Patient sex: M
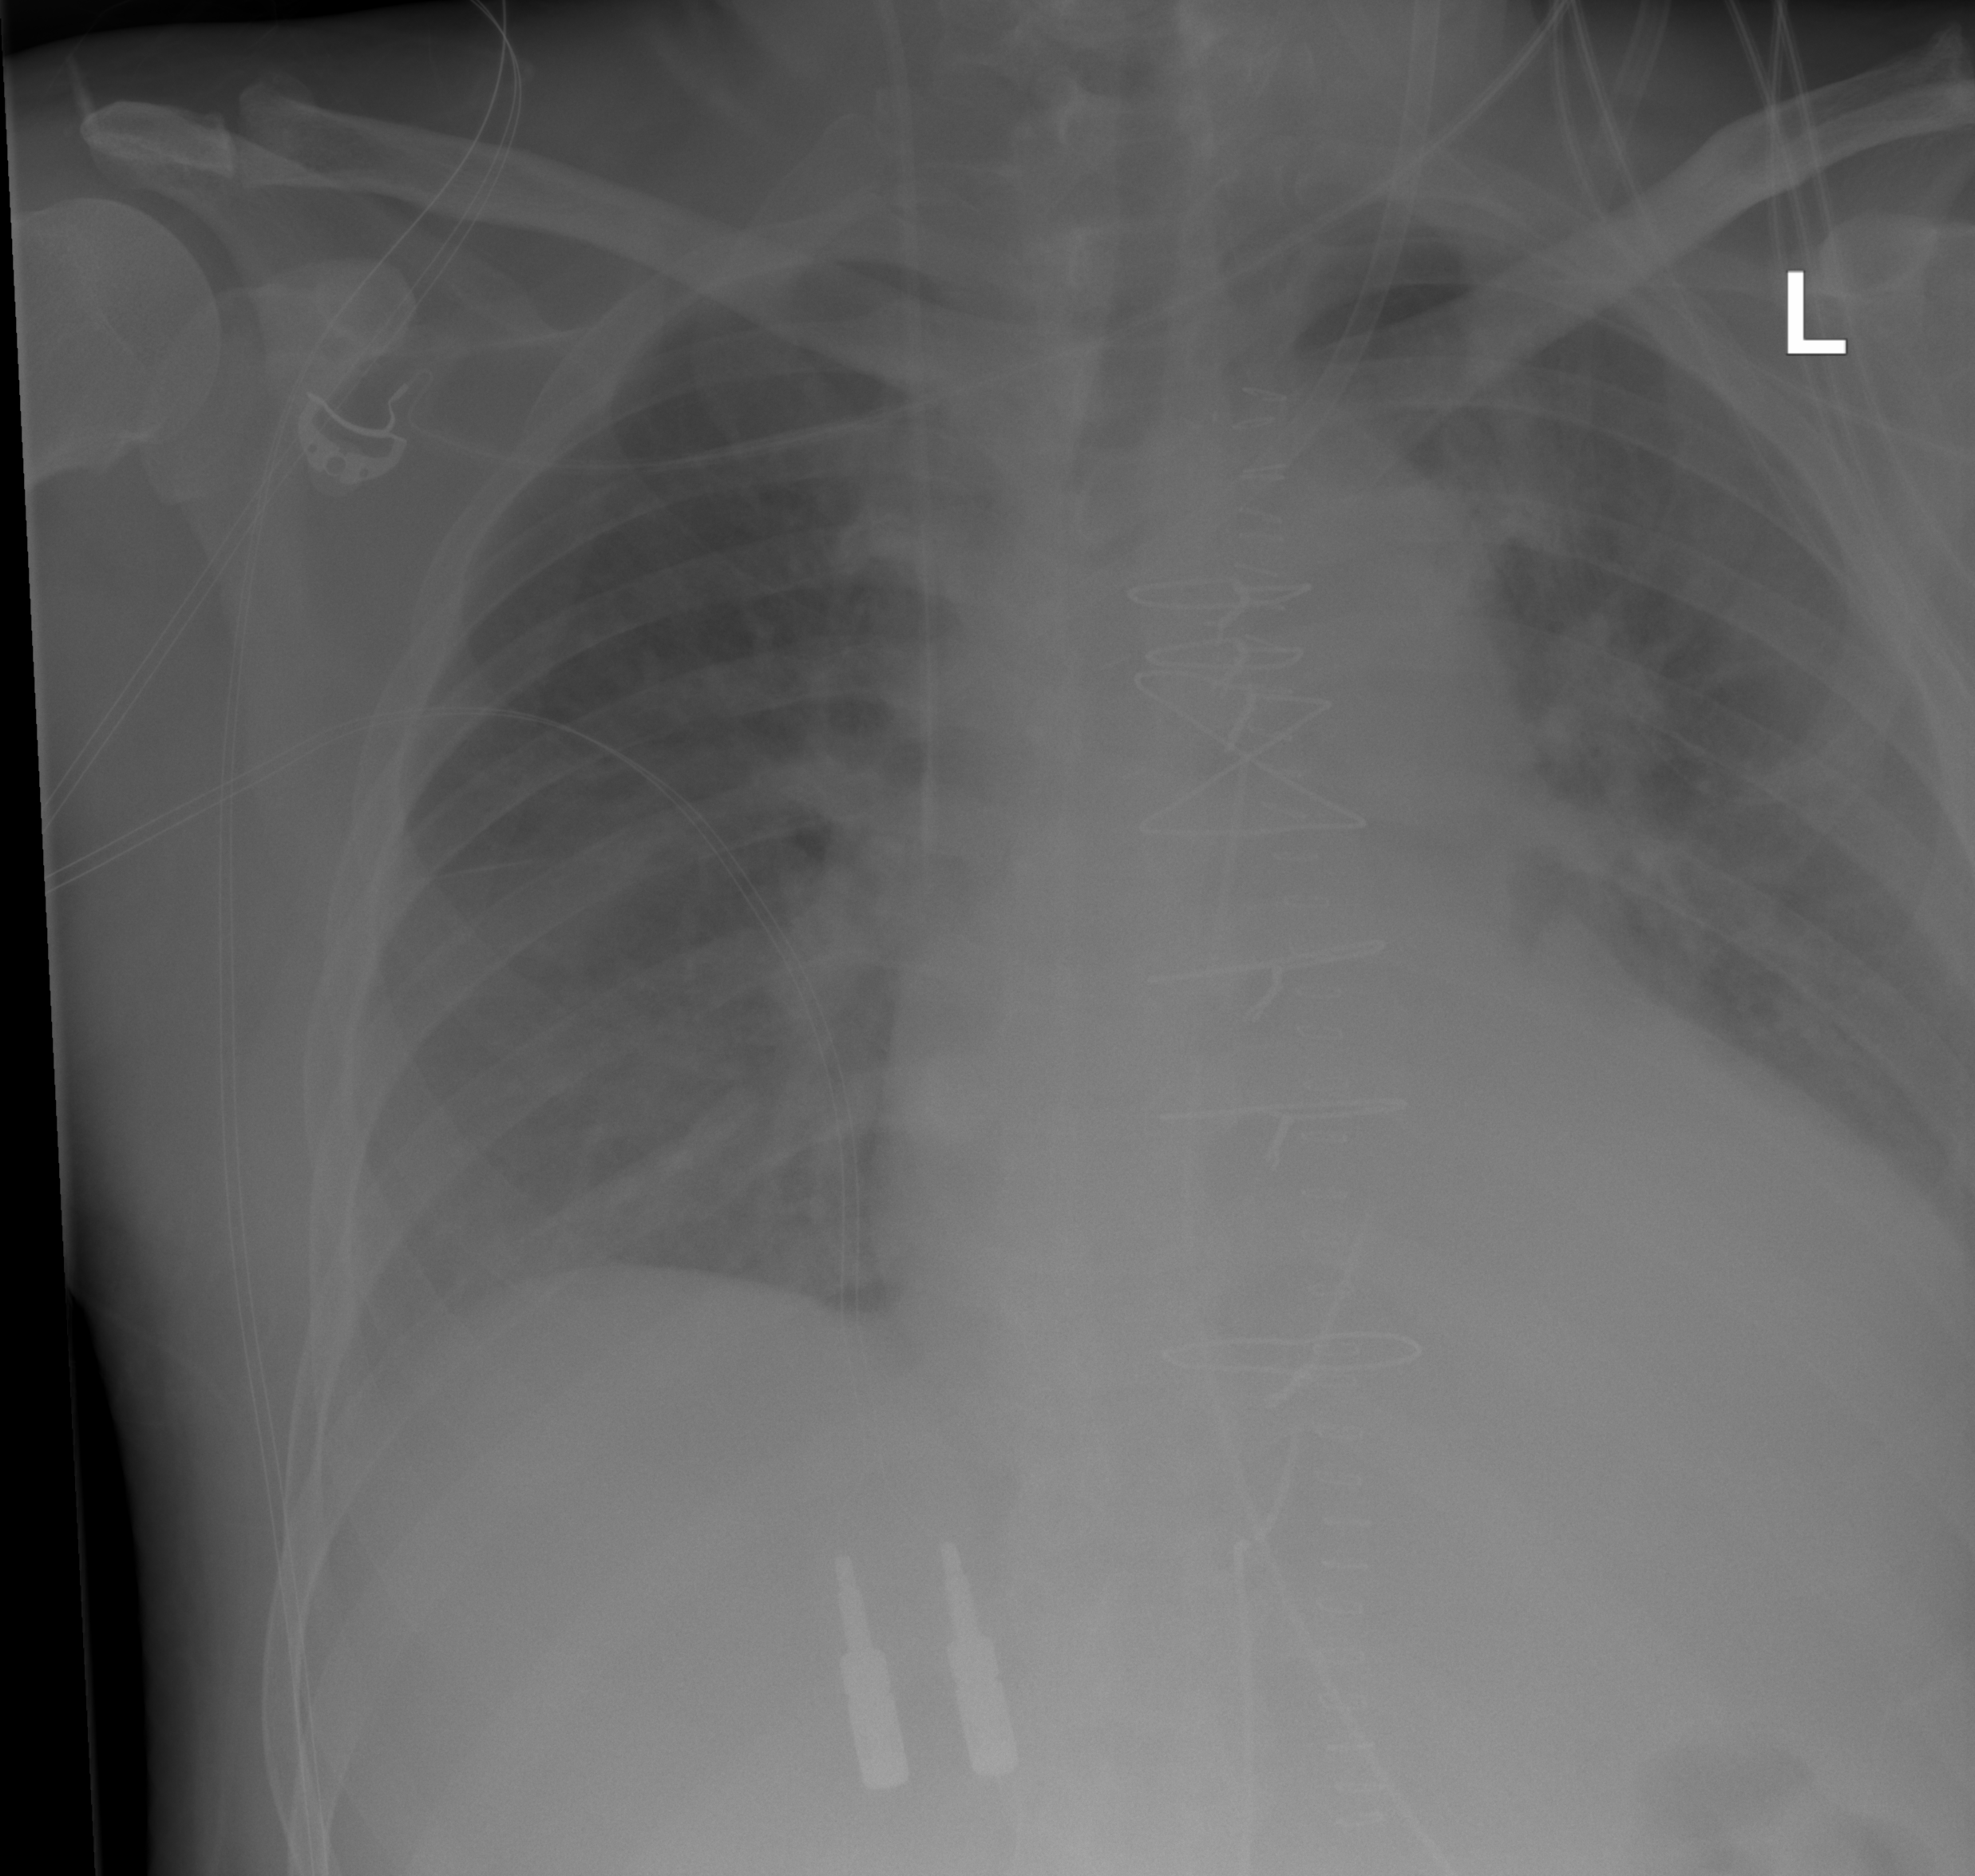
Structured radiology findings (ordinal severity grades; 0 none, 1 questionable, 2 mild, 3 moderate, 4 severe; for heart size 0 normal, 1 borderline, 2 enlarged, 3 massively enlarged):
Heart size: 2
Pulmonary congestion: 2
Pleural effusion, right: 0
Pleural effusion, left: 2
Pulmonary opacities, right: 2
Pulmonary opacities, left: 2
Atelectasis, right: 0
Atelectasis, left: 0